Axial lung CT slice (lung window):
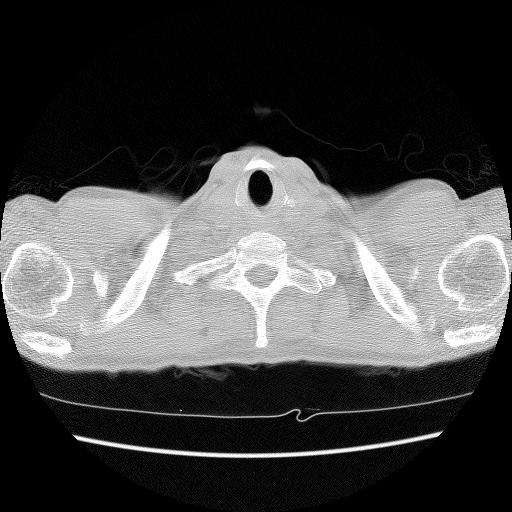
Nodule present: no